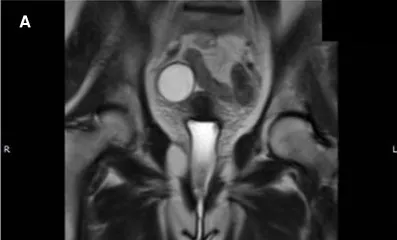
(A,B): abdominal MR T2- and T1-weighted images.
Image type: radiology (mri)